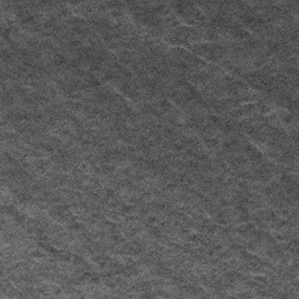
Label: frost